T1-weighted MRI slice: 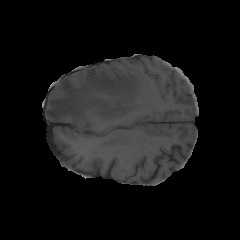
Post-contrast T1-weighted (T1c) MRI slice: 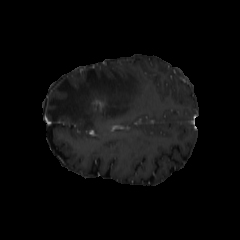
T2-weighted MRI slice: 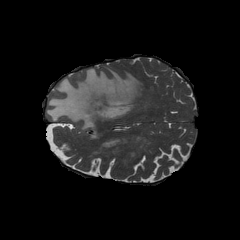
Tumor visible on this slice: yes